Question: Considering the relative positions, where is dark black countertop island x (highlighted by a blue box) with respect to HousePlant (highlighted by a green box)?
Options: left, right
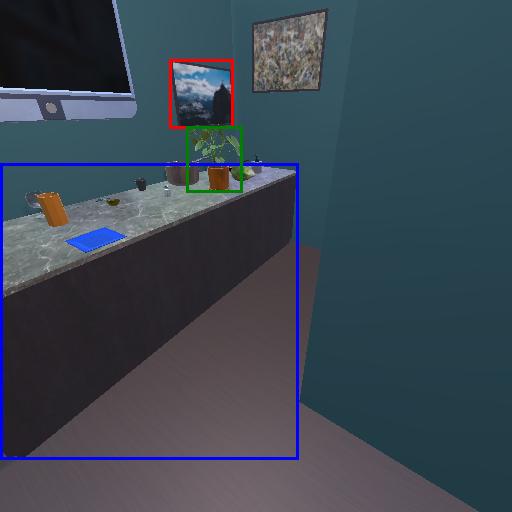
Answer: left